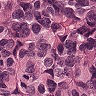
Metastatic tissue present: yes